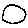
Label: moon